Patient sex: F
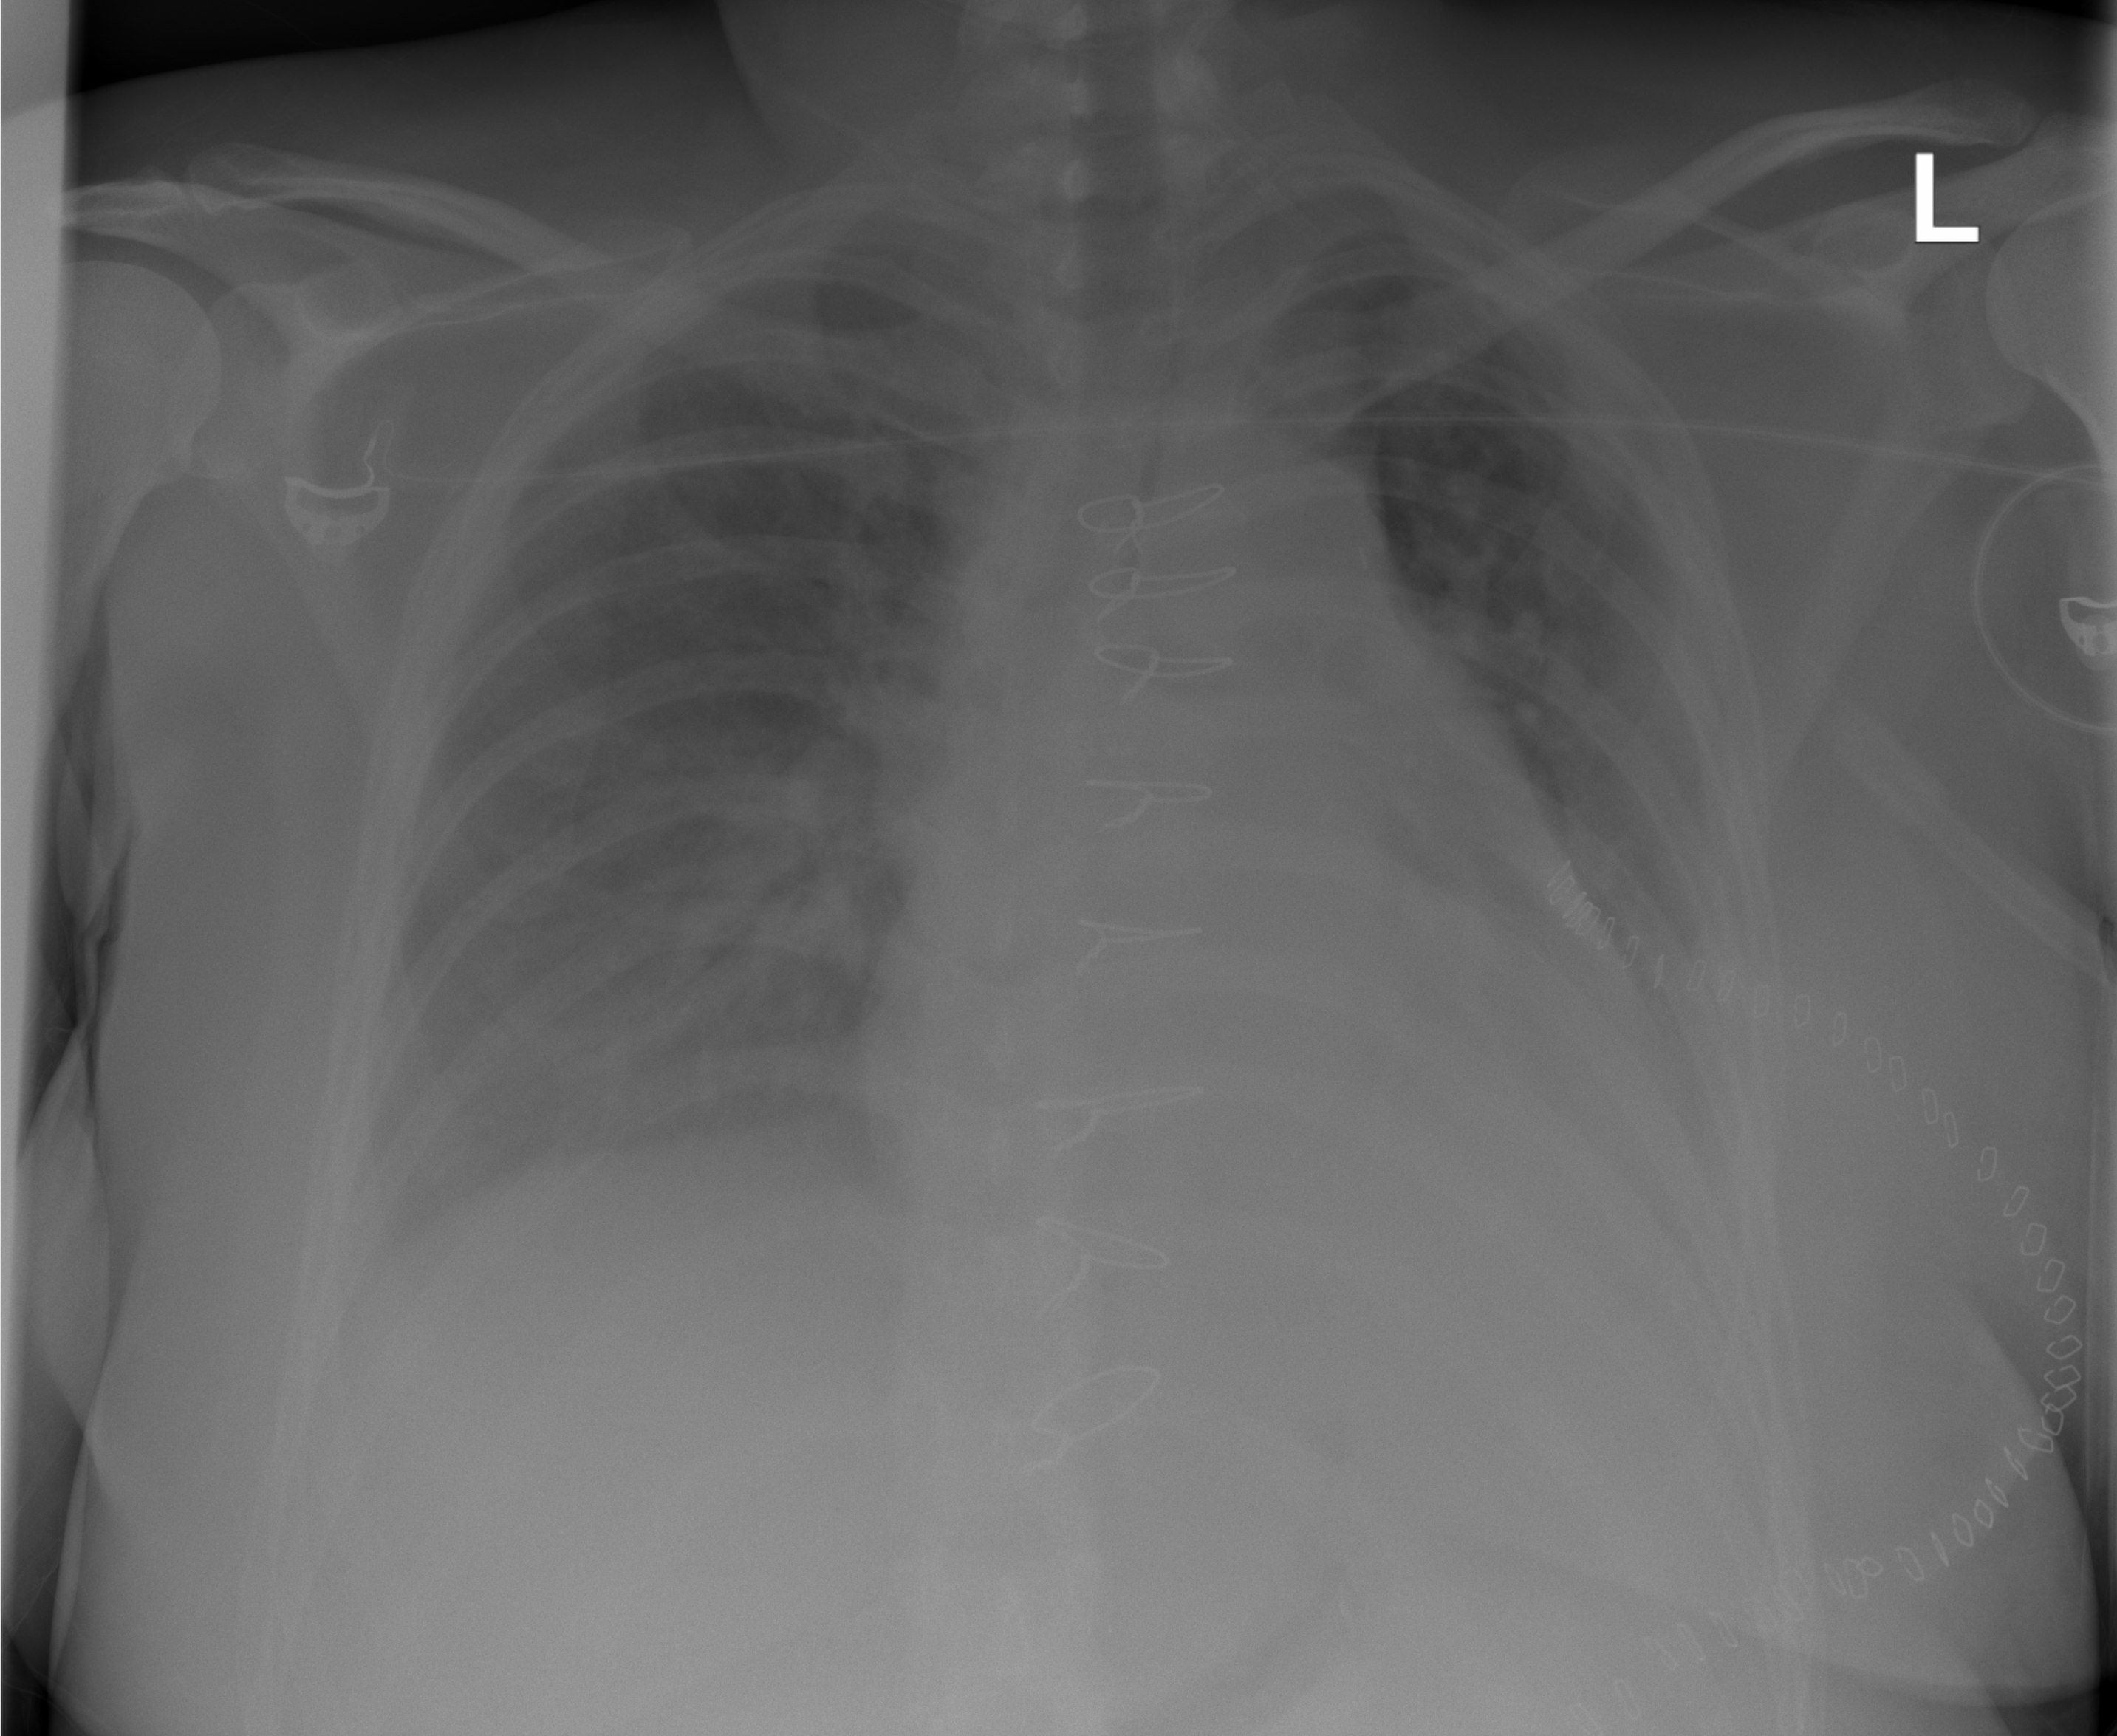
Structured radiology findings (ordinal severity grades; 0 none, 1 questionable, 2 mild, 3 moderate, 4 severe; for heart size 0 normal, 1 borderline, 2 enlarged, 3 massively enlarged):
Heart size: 2
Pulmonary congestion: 2
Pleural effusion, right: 2
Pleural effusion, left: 2
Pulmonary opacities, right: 2
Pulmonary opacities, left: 0
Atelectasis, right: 2
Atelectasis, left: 2